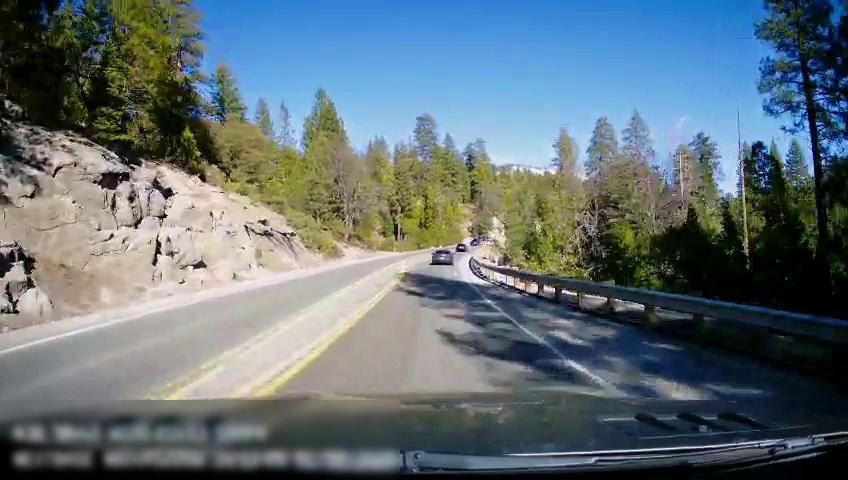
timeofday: Day
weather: Sunny
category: Drivable Space
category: Vehicles | Car
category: Vehicles | Car
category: Lanes | Opposite Lane
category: Lanes | Current Lane
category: Lanes | Opposite Lane
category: Lanes | Current Lane